Question: I'm using node-inspector. I have run debugger, and the console is paused where the debugger has started:
'''
> var z = 1
undefined
> z
ReferenceError: z is not defined
'''
Setting globals seems to work:
'''
> a = 1
1
> a
1
'''

Is node-inspector broken or an I doing something wrong?
I am using node-inspector 0.5, which is the latest at the time I'm writing this.
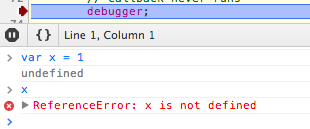
Answer: This is a missing feature of Node Inspector.
Local variables are preserved in Chrome Developer Tools, thus it should be possible to get this working in Node Inspector too.
Please fill an issue in project's <URL>.
Screenshot of Chrome Developer Tools: